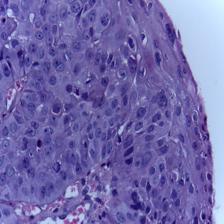
Diagnosis: OSCC